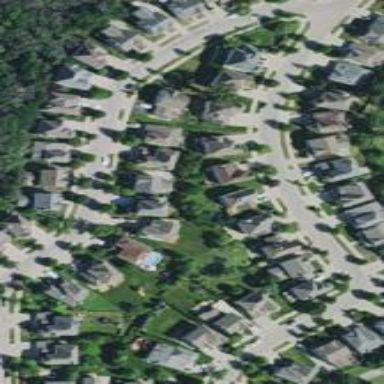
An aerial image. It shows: Residential area consisting of single-family homes.